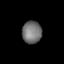
Tissue: lung
Cell type: Endothelial cells
Senescence score: 0.6005
Nuclear area (px): 432
Mean DAPI intensity: 113.106